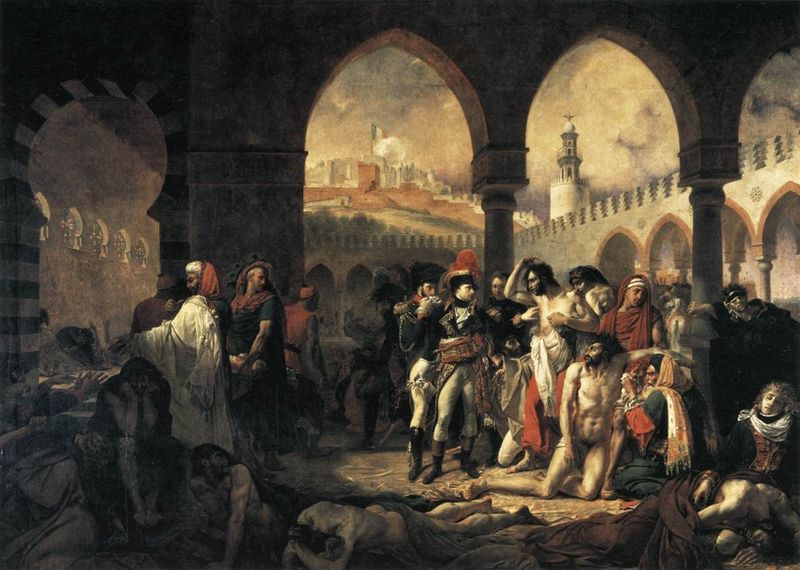
Titel: La bataille de Nazareth, Die Schlacht von Nazareth
Künstler: Baron Antoine Jean Gros
Standort: Nantes
Institution: Musée des Beaux-Arts
Schlagwörter: akt, berg, blau, dunkel, feder, gemälde, himmel, kampf, körper, mann, nackt, schatten, umhang, weiß, wolken, frauen, grün, menschen, stadt, braun, fenster, frankreich, frau, hell, hut, licht, männer, nacht, paris, schwarz, säule, säulen, dach, gebäude, rot, schal, ansammlung, leute, malerei, alt, bart, gelage, architektur, barock, inkarnat, tod, tot, öl, häuser, hügel, brüstung, busch, rauch, gewand, gewänder, hübsch, locken, prinzessin, renaissance, turm, beine, spanien, düster, bogen, italien, fahne, flagge, hosen, trikolore, afrika, kamm, mauer, hof, kuppel, romantik, franzosen, gewalt, krieg, schlacht, tricolore, könig, soldaten, mondlicht, tor, zinnen, halle, bögen, leiber, gang, innenhof, gewölbe, krank, lepra, unbekleidet, burg, kloster, kreuz, moschee, orient, orientalisch, tumr, türme, torbogen, festung, revolution, uniform, uniformen, leichen, tote, verletzte, tumult, napoleon, dreispitz, offizier, hallo, arzt, feldzug, sieg, arkaden, kapitell, gemäuer, harem, spitzbogen, spitzbögen, christus, jesus, sterben, gut, elend, hilfe, krankheit, leid, seuche, gefangene, riechen, mittelalter, eroberung, griechenland, stadtmauer, mohr, tempel, balu, opfer, dorisch, dürer, jünger, maria, kranke, krankenhaus, jerusalem, turban, arabien, französische revolution, sklaven, araber, ägypten, kreuzgang, kollonade, minarett, zinnenkranz, torbögen, ordensbrüder, maurisch, krankenlager, trist, kairo, akarde, stinken, heiler, orientale, gros, mauren, kamp, pest, nazareth, orientalen, muslime, lazarett, gesindel, hanbmond, impfen, jaffa, kolonnie, mänmner, pack, rom, einnahme, b, 1789, nackte franzosen, 1799, verzeiflung, nazeret, verwundetet